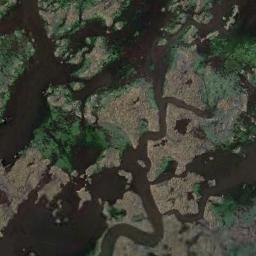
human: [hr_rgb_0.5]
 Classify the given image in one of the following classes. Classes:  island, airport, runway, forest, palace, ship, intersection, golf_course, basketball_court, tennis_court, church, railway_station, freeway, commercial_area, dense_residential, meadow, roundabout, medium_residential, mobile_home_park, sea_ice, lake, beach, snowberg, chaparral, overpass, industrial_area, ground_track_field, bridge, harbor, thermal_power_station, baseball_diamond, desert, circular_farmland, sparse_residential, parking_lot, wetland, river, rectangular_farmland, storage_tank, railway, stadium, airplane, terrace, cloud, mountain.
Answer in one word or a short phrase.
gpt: wetland